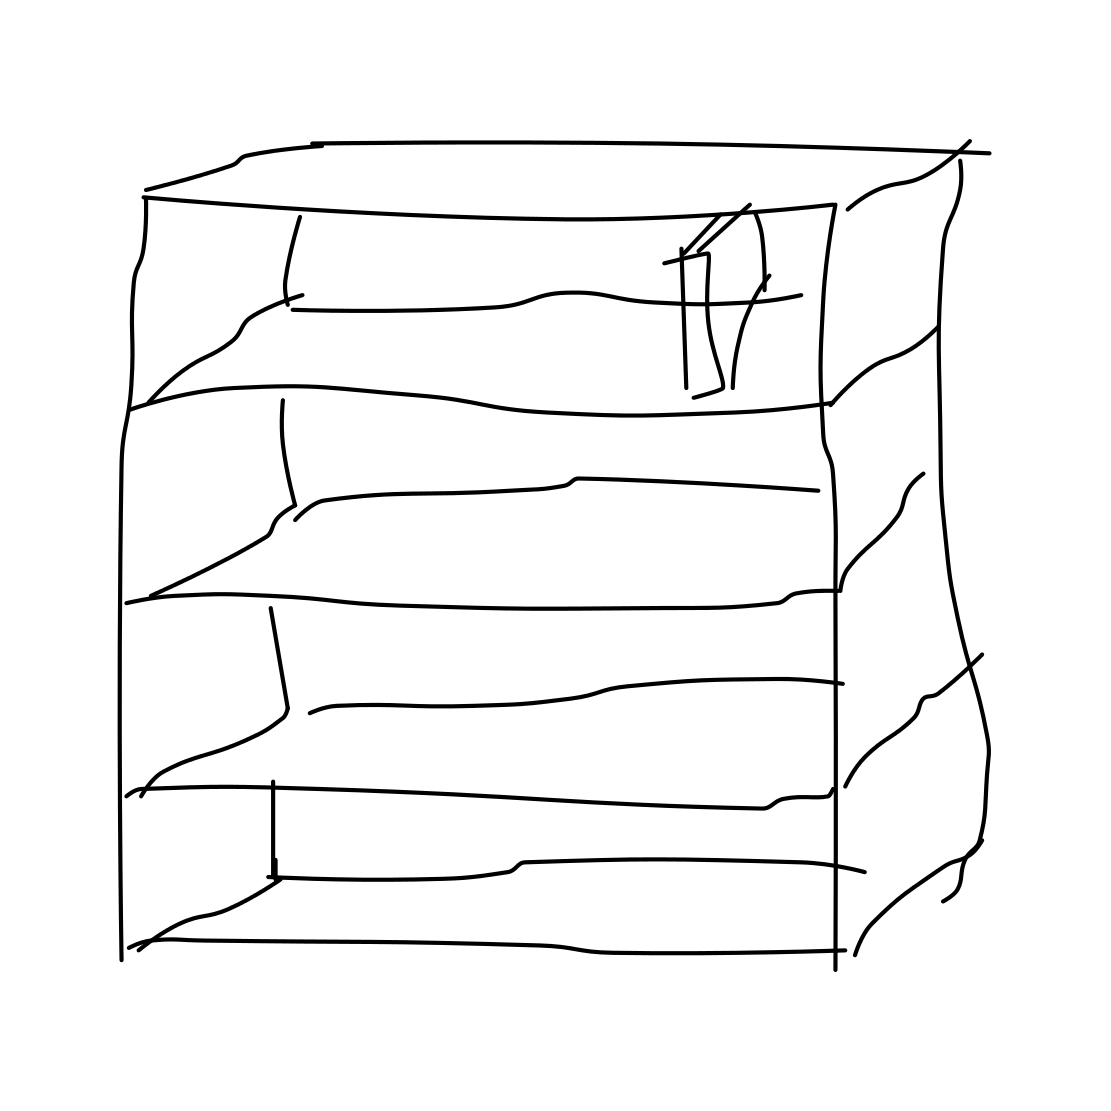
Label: bookshelf